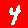
Digit: 4